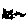
Label: cat